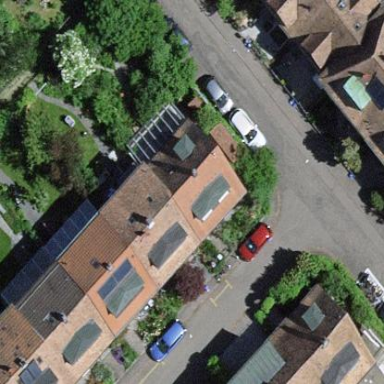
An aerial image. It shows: Terrace building.